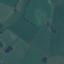
Land use / land cover: Pasture